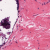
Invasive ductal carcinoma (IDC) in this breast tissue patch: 0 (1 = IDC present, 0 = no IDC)